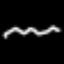
Label: squiggle